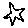
Label: star